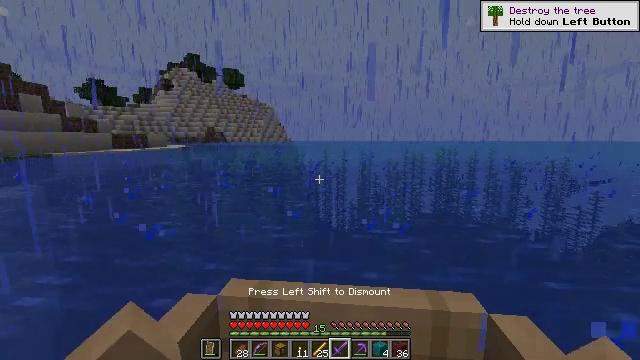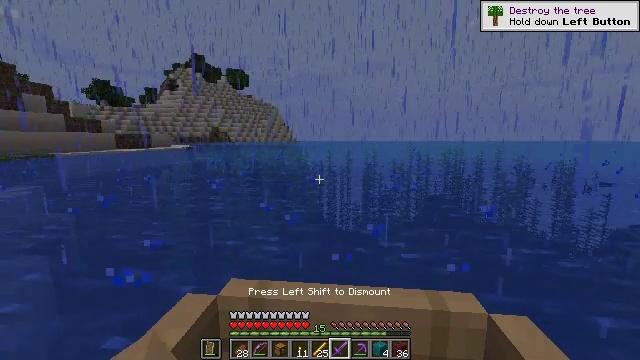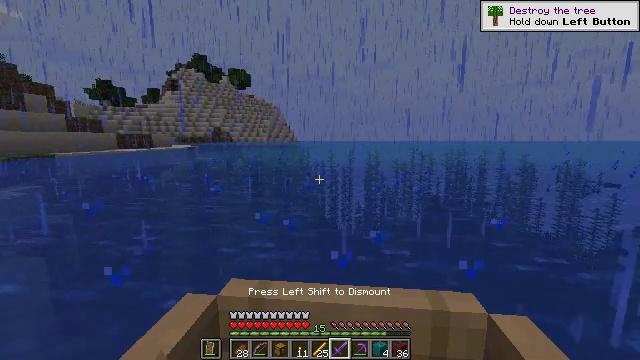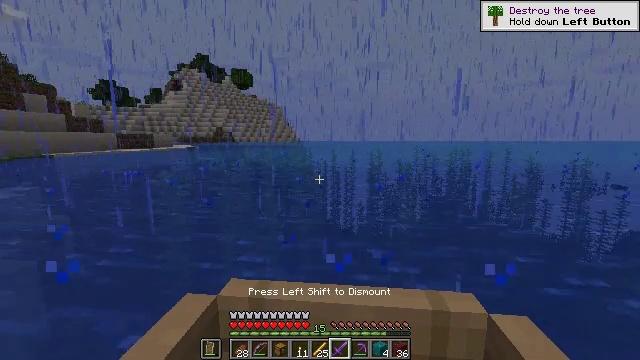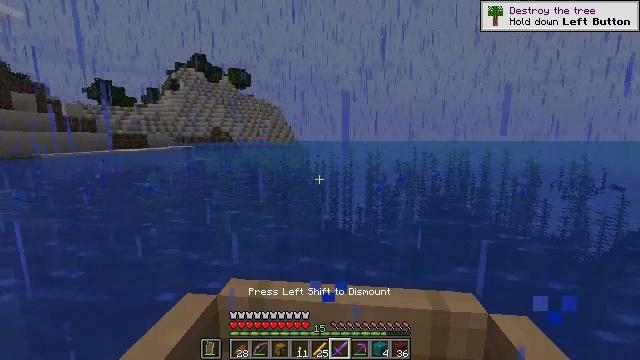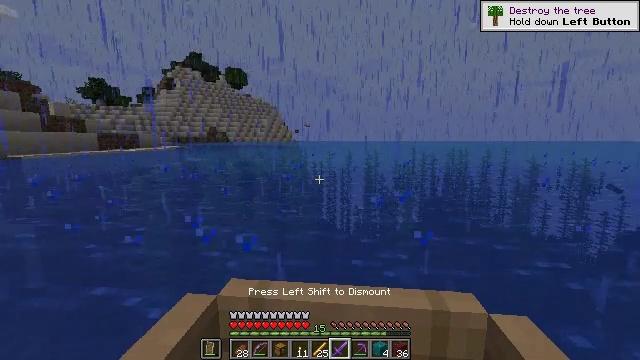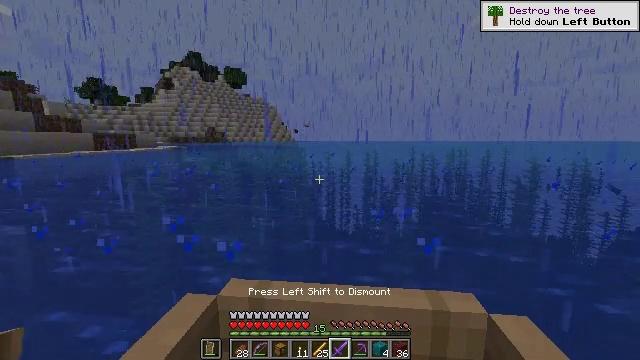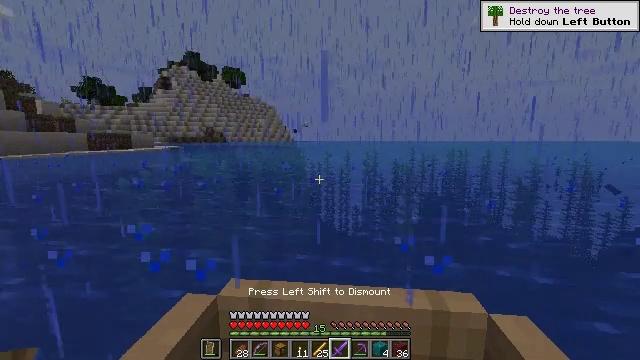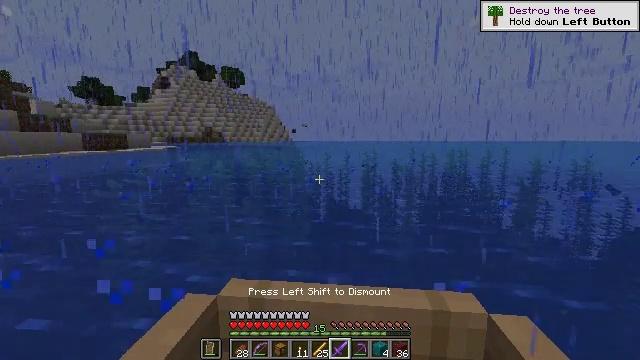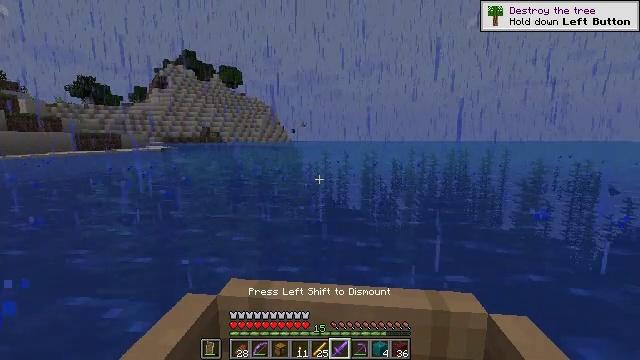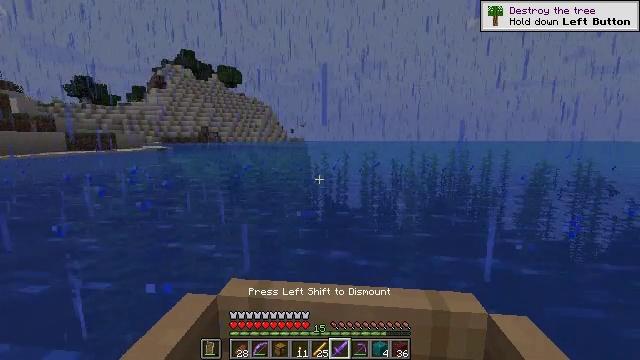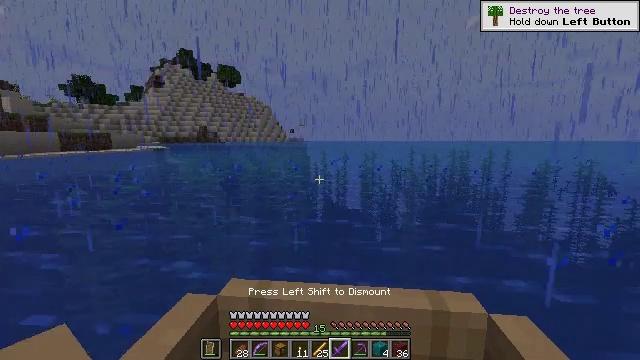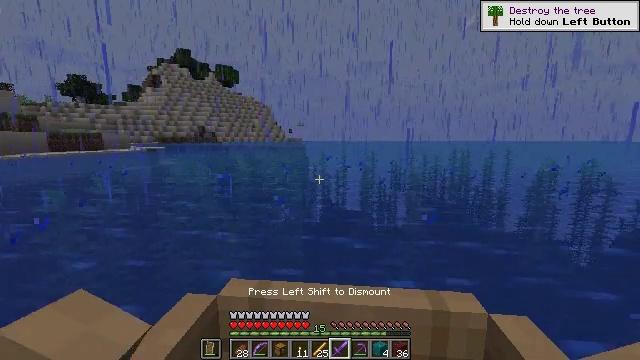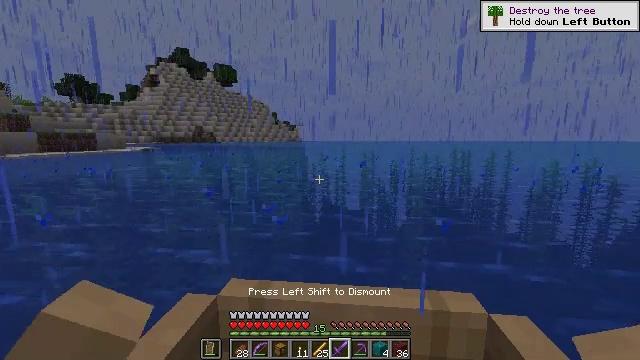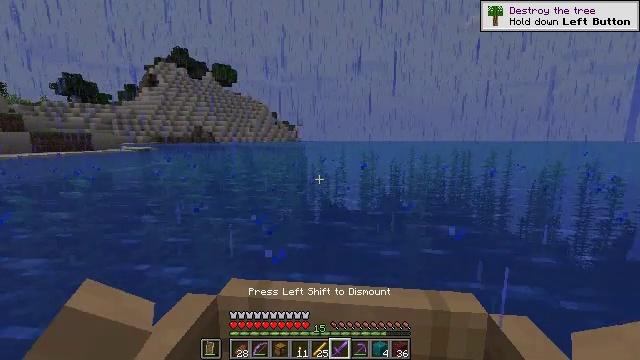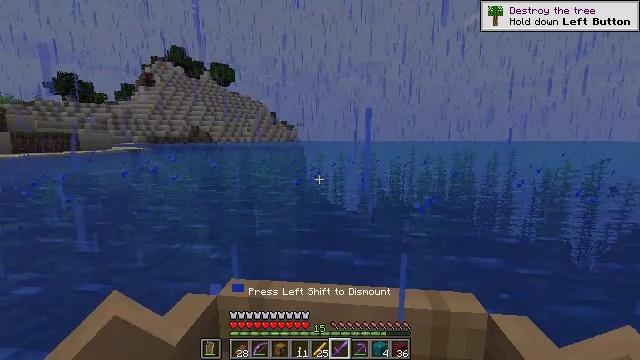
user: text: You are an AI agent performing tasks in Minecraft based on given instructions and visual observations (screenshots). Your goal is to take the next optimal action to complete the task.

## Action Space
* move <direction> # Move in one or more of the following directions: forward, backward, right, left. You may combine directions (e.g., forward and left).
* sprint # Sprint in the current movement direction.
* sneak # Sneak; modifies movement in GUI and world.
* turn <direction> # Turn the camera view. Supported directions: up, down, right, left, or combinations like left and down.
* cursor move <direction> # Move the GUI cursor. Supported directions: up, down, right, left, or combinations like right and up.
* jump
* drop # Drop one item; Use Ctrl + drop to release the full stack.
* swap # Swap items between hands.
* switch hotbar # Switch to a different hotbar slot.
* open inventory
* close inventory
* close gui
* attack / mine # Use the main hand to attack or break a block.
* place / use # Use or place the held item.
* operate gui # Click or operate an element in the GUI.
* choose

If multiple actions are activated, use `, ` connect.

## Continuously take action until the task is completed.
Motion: motion action
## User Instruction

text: Create blaze powder from blaze rods.
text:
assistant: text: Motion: move forward
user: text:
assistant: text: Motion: move forward and move right
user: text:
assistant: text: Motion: move forward
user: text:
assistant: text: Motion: move forward
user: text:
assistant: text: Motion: move forward
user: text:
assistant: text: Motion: move forward
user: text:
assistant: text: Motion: move forward
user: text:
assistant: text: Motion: move forward
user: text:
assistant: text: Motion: move forward
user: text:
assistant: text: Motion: move forward
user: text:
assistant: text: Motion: move forward
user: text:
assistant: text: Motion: move forward
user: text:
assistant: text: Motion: move forward
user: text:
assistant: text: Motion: move forward
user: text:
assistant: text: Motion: move forward
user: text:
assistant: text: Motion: move forward
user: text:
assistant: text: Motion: move forward
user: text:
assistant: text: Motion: move forward
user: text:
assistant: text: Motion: move forward
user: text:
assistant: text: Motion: move forward
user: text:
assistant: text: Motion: move forward
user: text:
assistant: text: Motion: move forward
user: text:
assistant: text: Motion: move forward
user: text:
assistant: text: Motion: move forward
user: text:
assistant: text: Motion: move forward
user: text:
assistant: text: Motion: move forward
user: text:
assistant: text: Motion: move forward
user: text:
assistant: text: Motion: move forward
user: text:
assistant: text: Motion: move forward
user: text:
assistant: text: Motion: move forward